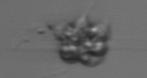
Label: Leptocylindrus_mediterraneus